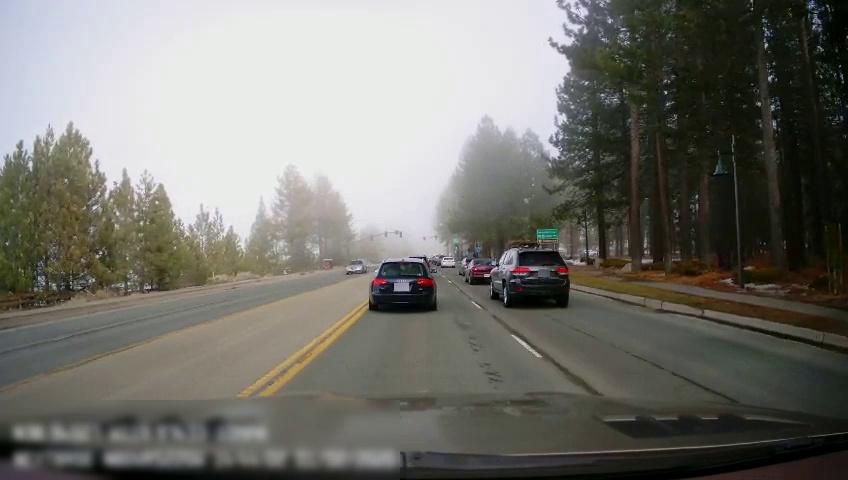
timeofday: Day
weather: Sunny
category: Drivable Space
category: Vehicles | Car
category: Vehicles | Car
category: Vehicles | Car
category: Vehicles | SUV
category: Vehicles | Car
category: Vehicles | Car
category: Lanes | Opposite Lane
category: Lanes | Current Lane
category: Lanes | Current Lane
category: Traffic | Signs